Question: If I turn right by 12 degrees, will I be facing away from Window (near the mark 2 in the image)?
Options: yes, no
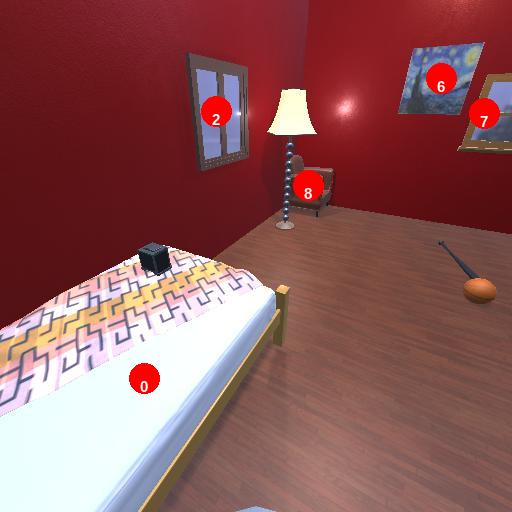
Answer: yes